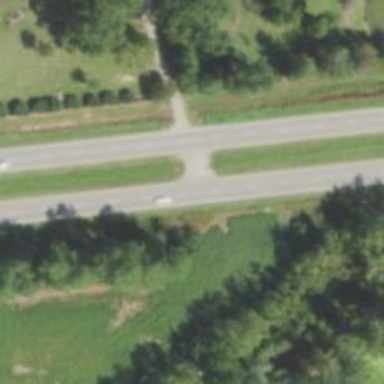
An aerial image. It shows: Trunk link highway.